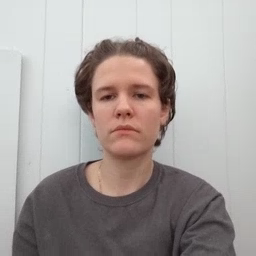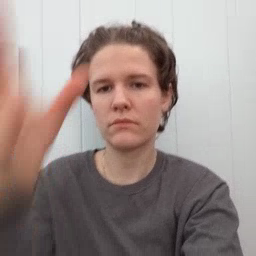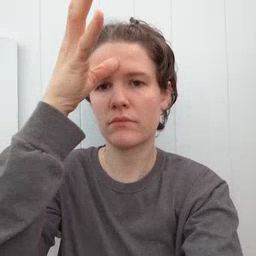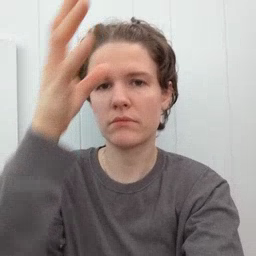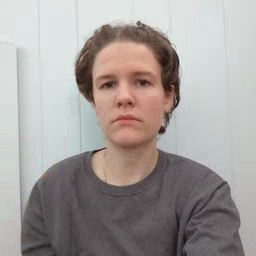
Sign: dad